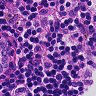
Metastatic tissue present: no